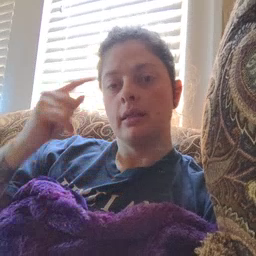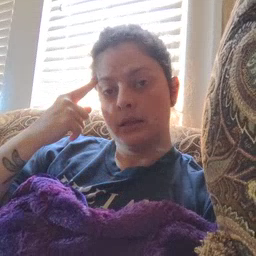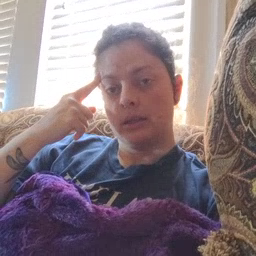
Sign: think